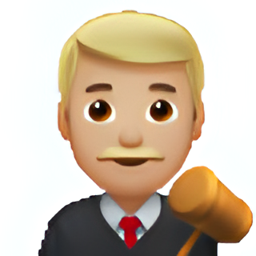
Name: male judge type 3
Emoji: 👨🏼‍⚖️
Group: People & Body
Sub-group: person-role